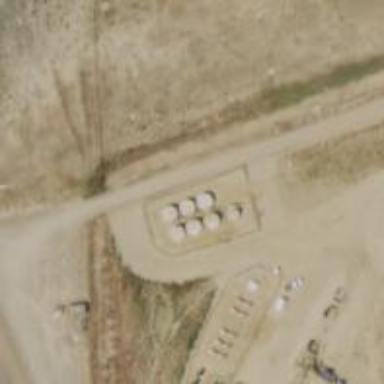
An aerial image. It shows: Storage tank that is man-made.